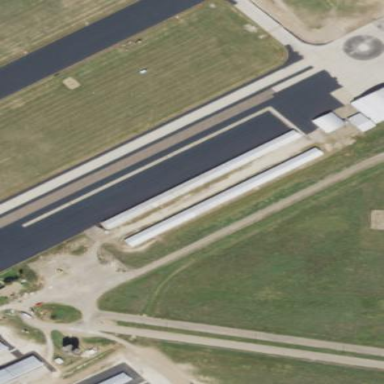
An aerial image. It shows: Hangar building at the airport.